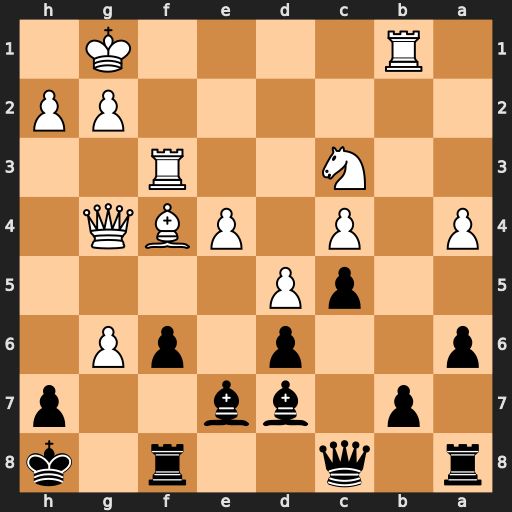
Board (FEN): r1q2r1k/1p1bb2p/p2p1pP1/2pP4/P1P1PBQ1/2N2R2/6PP/1R4K1
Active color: b
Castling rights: -
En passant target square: -
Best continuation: Bxg4